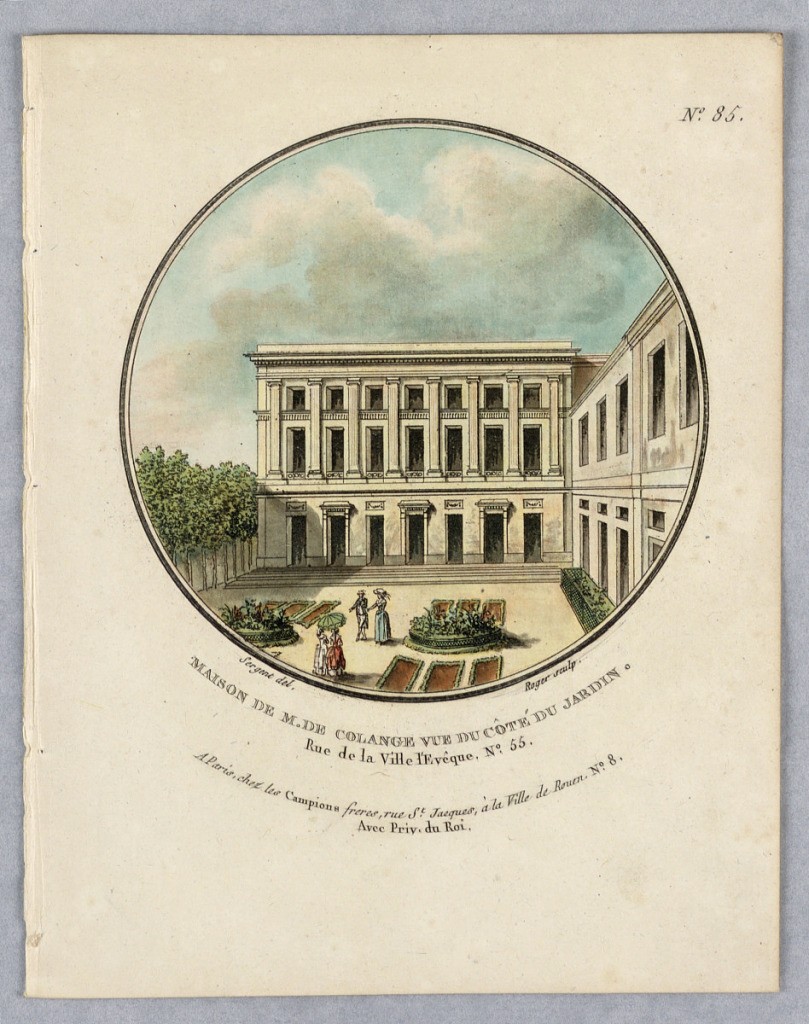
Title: House of Mademoiselle de Colange, Plate 85 from "Vues Pittoresques des Principaux Édifices de Paris"
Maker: Les Campion Frères, Paris, France
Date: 1792
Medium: Engraving and brush and watercolors on paper
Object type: Print
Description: A formal house scene from the garden; four figures walking, trees left. Title, artists' and publisher's names below.